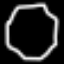
Label: octagon